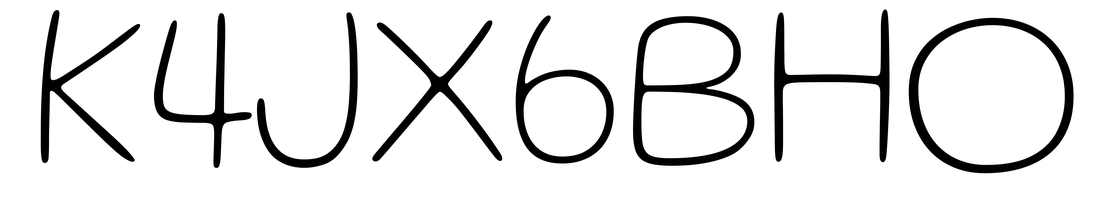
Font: Gluten_Thin